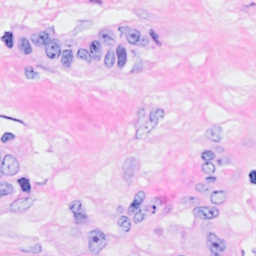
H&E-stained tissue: Breast